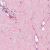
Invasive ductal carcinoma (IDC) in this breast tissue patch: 0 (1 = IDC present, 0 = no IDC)